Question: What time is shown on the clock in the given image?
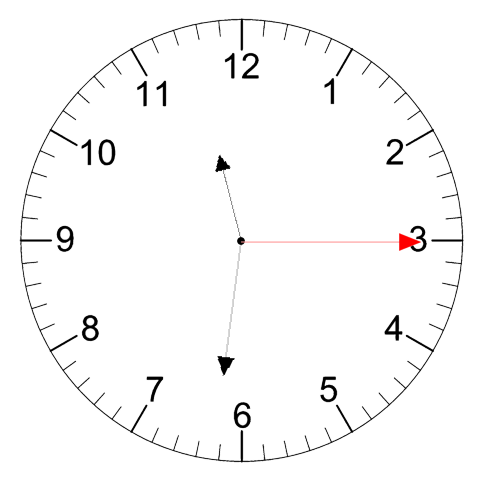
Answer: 11:31:15